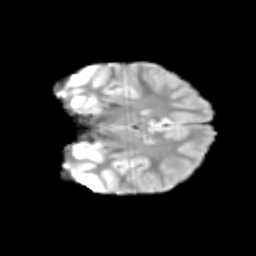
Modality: T2w
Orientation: coronal
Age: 11
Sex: male
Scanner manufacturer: siemens
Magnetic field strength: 3 T
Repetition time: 3.8 s
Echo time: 0.07 s